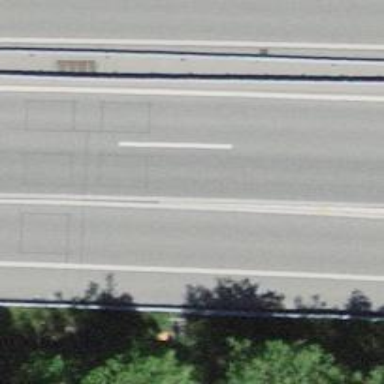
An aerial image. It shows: Motorway junction.